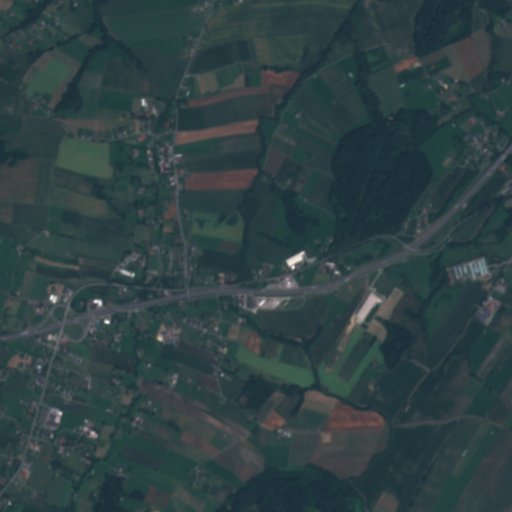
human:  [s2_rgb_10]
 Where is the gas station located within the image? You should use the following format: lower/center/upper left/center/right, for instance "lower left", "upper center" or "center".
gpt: The gas station is located in the center of the image.
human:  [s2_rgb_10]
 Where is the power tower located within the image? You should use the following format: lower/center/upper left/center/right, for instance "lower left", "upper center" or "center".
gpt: The power tower is located in the upper left of the image.
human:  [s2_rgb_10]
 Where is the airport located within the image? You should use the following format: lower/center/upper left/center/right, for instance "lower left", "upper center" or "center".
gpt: There is no airport in the image.